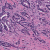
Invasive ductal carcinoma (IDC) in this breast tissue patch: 1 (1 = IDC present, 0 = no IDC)